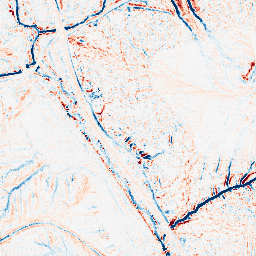
Category: edge_preserving
Decomposition family: median
Decomposition parameters: size: 7
Upsampling method: fft_zeropad
Upsampling parameters: scale: 2
Upsampling scale: 2